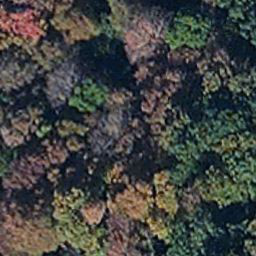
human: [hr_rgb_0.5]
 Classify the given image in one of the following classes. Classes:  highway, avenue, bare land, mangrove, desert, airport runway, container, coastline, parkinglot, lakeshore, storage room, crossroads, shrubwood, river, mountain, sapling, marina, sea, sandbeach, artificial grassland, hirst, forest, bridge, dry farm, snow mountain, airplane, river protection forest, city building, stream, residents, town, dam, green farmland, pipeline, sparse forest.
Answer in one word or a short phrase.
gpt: mangrove